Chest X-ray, AP view. Patient: 24 years old, sex F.
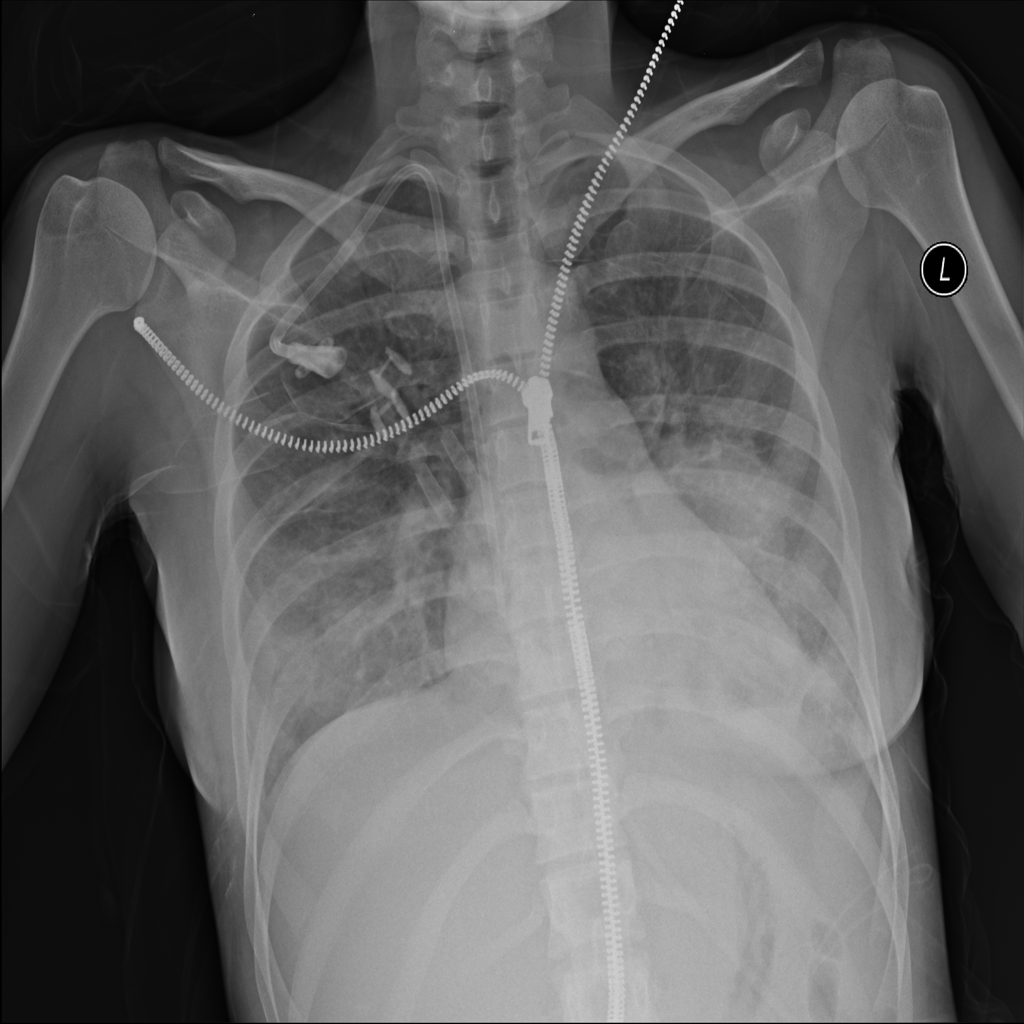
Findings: Effusion, Infiltration